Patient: sex F, age 65
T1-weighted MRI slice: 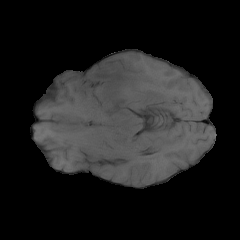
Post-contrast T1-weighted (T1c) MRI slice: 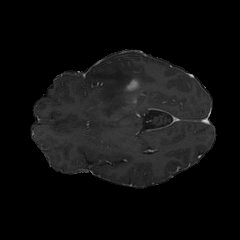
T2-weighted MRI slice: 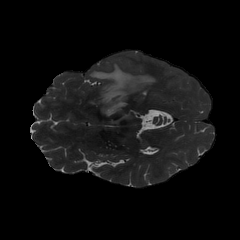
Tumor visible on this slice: yes
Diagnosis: Glioblastoma, IDH-wildtype
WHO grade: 4